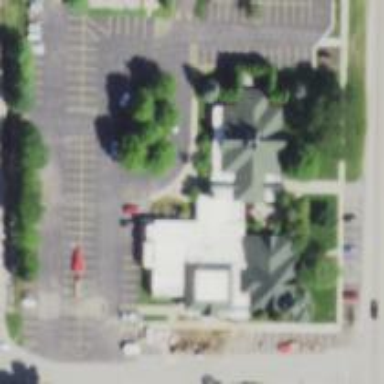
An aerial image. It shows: Religious place of worship housed in church building.